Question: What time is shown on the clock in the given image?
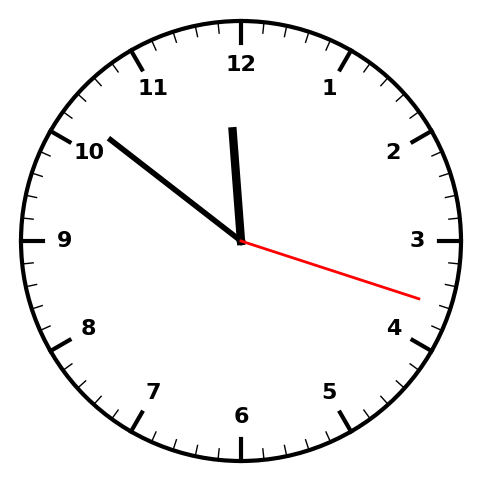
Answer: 11:51:18